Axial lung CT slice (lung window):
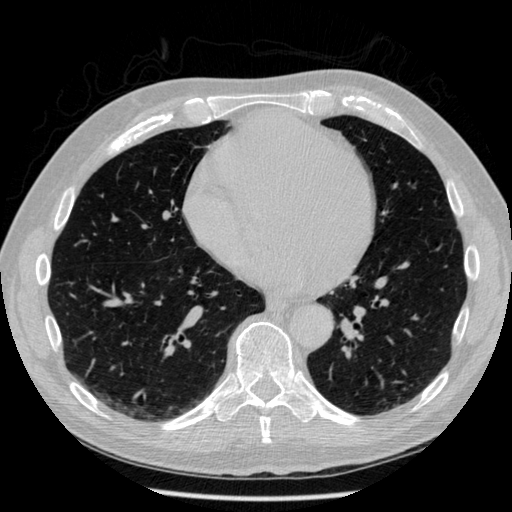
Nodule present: no